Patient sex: F
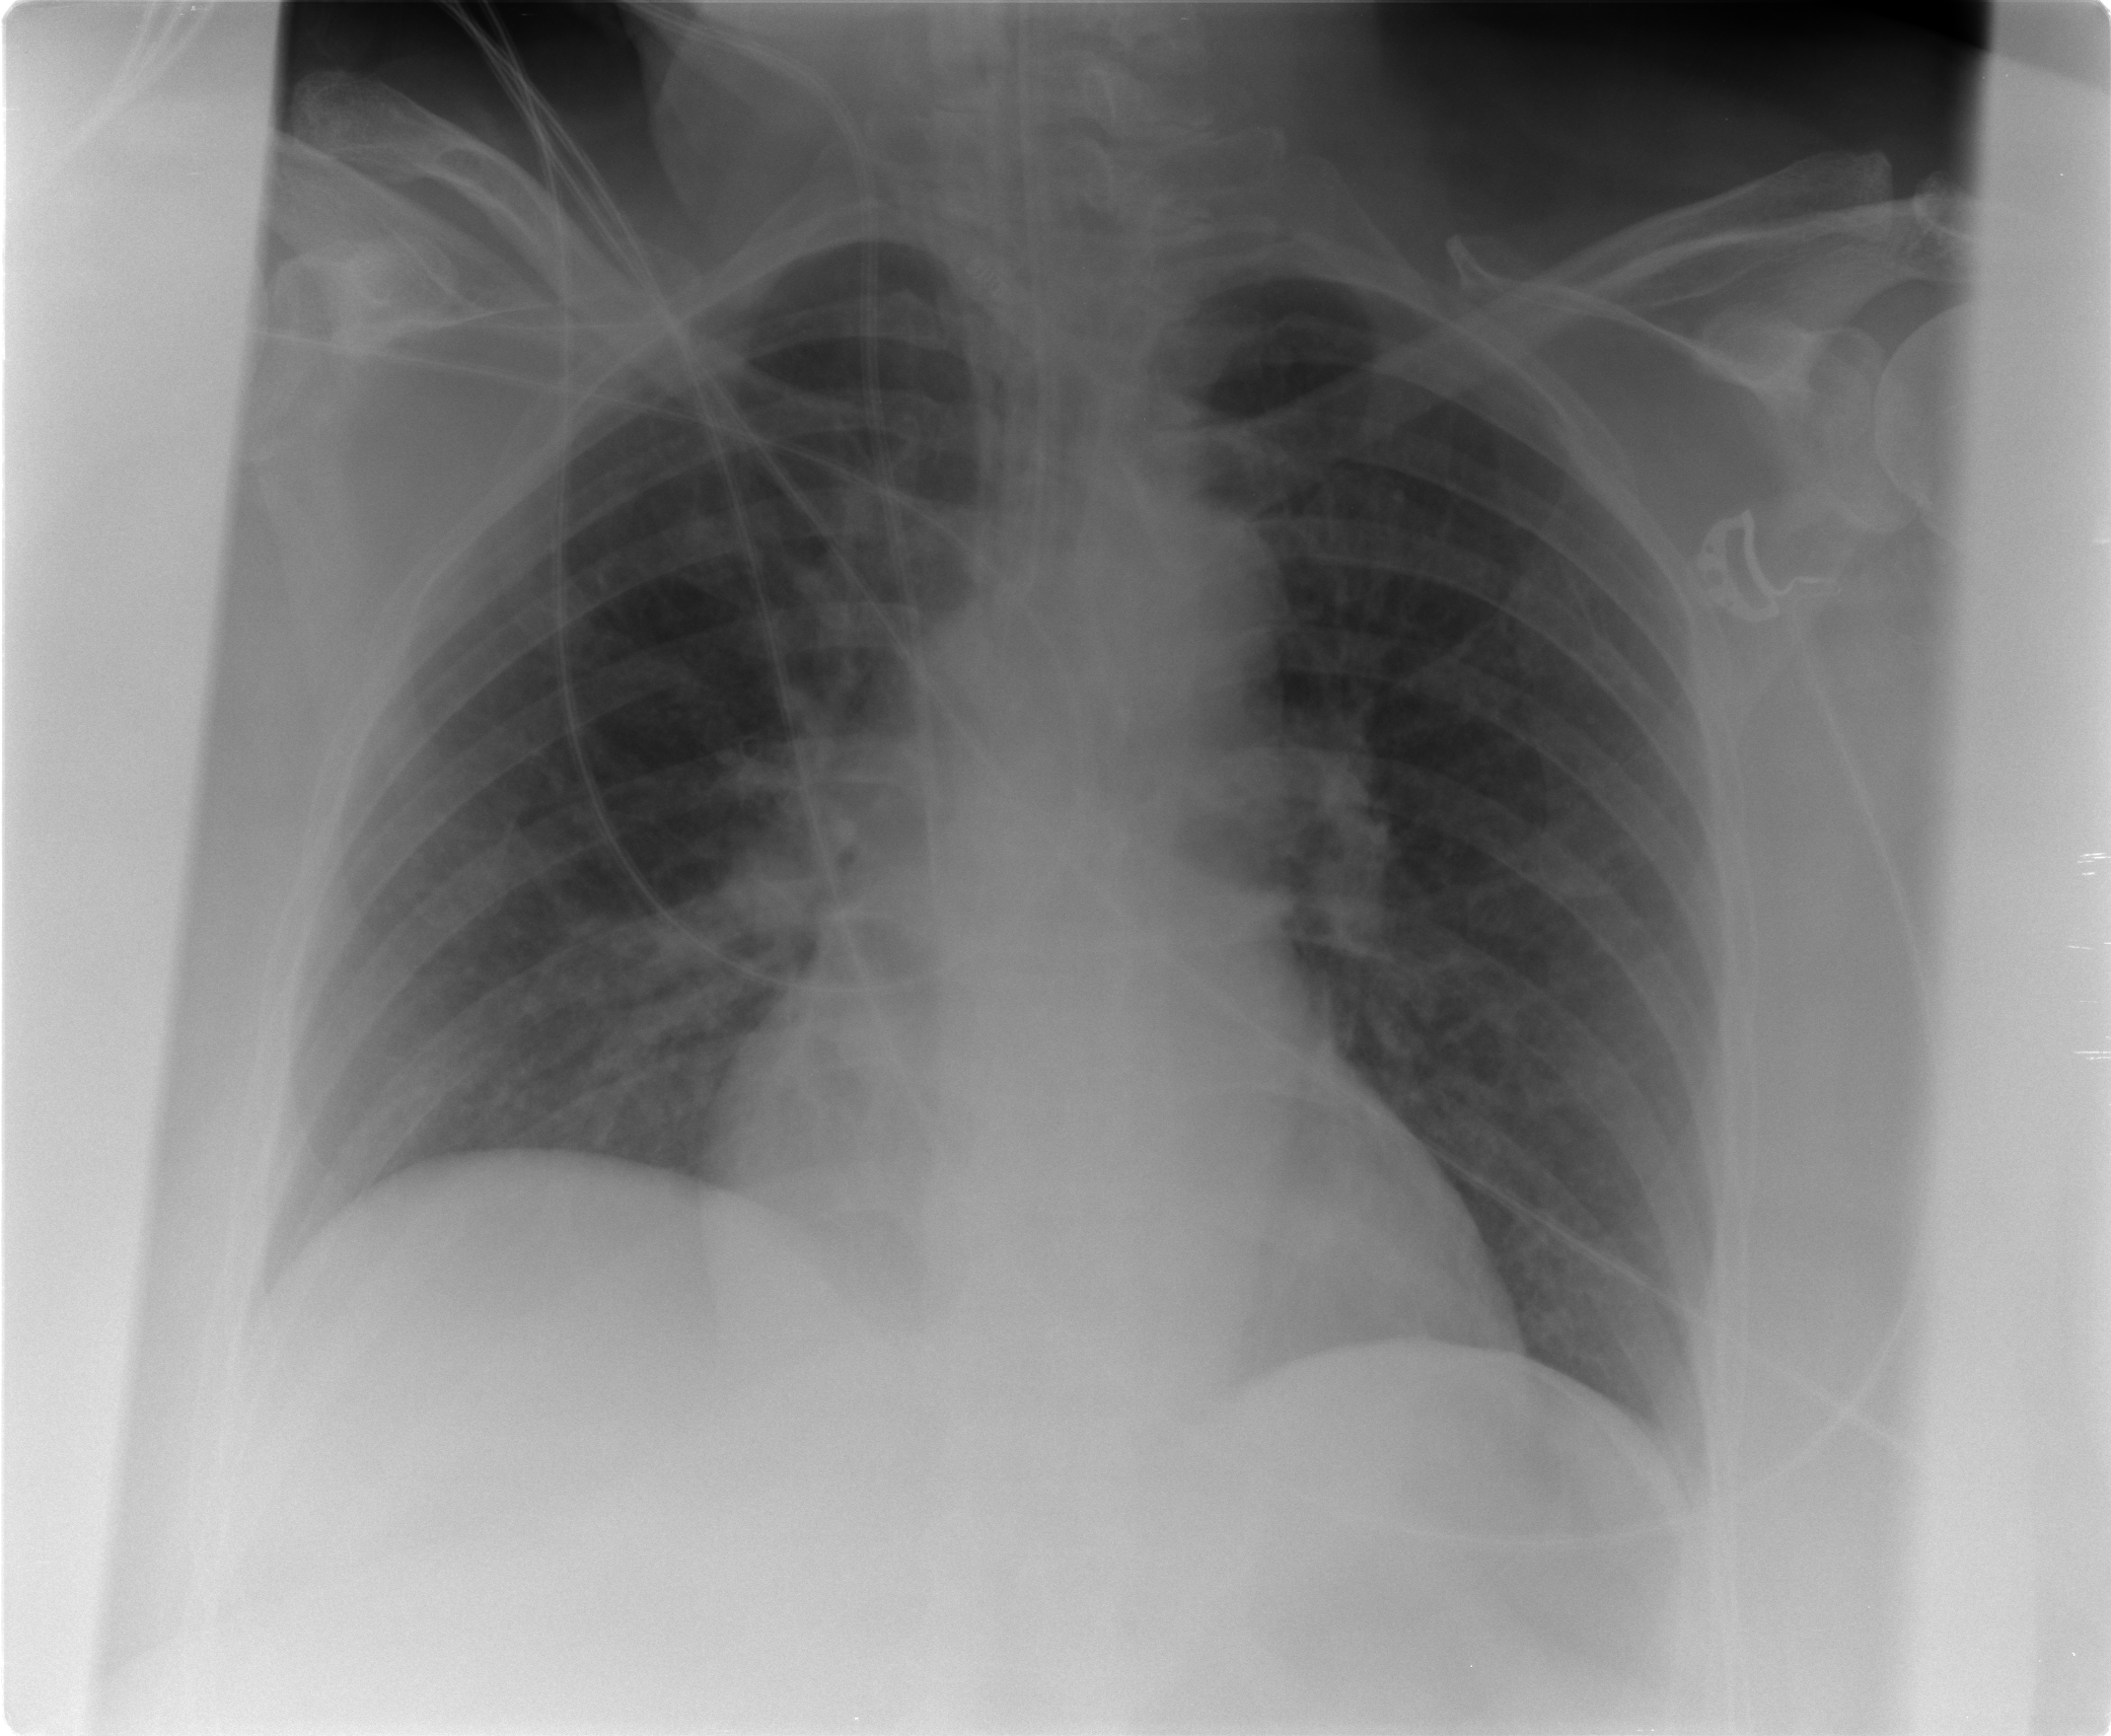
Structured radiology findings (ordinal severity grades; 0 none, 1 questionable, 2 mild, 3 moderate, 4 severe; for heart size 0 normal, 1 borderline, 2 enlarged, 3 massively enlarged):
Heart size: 2
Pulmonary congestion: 0
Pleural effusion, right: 0
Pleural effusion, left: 0
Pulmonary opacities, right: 0
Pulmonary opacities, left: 0
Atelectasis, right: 2
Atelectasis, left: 2